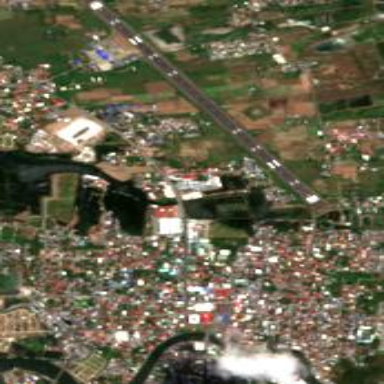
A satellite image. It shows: Runway in airport area.